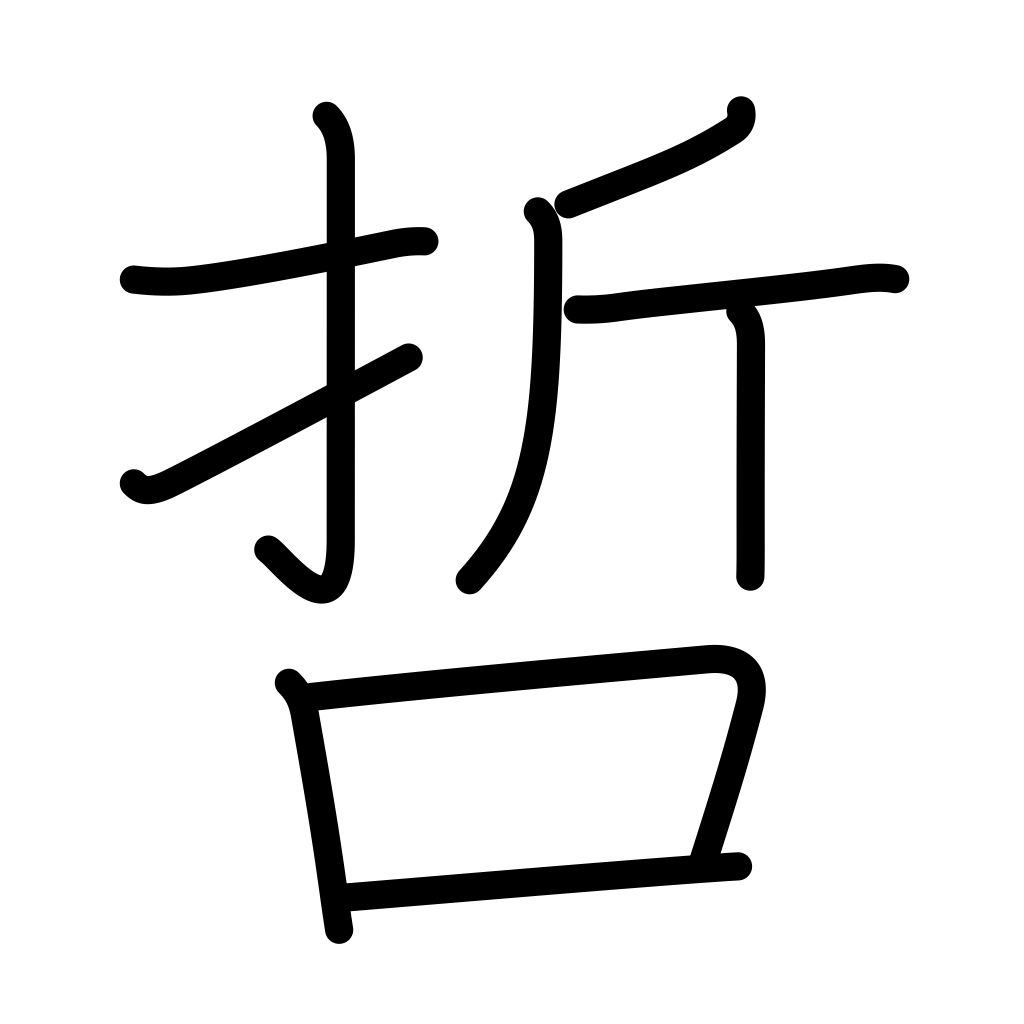
Meaning: philosophy, clear